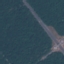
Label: Highway